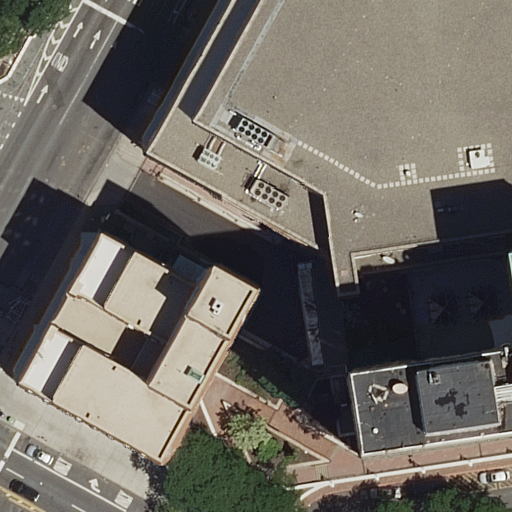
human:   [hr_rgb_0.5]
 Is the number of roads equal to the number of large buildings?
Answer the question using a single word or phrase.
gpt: no

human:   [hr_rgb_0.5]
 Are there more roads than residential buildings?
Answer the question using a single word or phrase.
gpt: yes

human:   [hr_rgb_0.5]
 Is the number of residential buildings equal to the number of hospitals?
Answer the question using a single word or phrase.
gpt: yes

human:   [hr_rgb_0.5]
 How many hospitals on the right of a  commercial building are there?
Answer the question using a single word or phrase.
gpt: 0

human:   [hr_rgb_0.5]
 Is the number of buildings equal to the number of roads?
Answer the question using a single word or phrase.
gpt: no

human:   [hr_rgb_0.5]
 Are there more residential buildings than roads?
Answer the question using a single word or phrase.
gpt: no

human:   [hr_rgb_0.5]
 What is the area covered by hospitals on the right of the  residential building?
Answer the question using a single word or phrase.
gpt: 2806m2

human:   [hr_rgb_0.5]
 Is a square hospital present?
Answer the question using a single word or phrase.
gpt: no

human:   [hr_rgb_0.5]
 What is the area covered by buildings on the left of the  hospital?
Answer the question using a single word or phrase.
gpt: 1300m2

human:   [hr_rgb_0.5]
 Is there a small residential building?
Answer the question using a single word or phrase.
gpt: no

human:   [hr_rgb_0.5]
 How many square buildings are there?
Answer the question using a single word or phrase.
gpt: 0

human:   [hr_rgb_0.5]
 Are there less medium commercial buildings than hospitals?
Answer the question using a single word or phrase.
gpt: yes

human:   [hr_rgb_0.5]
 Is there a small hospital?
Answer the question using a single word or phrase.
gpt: no

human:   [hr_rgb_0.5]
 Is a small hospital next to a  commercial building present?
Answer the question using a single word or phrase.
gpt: no

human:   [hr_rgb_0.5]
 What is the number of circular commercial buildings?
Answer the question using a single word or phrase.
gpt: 0

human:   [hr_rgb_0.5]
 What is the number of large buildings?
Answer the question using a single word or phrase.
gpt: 2

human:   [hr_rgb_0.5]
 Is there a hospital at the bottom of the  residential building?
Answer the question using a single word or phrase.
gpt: no

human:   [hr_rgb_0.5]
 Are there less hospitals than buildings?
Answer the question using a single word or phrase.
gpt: yes

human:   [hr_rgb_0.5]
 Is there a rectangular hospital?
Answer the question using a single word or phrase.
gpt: yes

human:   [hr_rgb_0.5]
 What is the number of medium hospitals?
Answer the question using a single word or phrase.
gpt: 0

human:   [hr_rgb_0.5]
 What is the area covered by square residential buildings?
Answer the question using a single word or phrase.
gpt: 0m2

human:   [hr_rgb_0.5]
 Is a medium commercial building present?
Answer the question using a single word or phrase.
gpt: no

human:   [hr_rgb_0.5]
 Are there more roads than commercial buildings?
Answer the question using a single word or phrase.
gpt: yes

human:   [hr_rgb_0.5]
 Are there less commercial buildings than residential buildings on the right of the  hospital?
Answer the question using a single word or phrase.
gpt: no

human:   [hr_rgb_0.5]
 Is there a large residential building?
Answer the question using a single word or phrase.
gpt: yes

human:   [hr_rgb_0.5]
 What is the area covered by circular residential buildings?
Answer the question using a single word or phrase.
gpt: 0m2

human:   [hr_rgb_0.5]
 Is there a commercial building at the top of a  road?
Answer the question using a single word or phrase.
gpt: no

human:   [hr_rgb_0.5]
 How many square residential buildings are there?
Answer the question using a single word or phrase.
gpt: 0

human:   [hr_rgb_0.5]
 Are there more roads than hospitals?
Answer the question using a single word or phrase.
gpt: yes

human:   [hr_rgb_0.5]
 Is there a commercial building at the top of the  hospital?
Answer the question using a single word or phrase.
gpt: no

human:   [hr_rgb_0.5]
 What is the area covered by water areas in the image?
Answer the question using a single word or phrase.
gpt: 0m2

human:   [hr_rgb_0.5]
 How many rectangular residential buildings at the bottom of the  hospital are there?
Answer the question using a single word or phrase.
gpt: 1

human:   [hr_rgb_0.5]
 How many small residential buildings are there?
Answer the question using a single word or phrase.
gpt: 0

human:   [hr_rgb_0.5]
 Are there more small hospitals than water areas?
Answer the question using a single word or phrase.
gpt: no

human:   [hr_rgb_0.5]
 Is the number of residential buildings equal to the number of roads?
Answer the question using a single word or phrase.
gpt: no

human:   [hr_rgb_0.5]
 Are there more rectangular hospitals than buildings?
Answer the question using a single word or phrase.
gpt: no